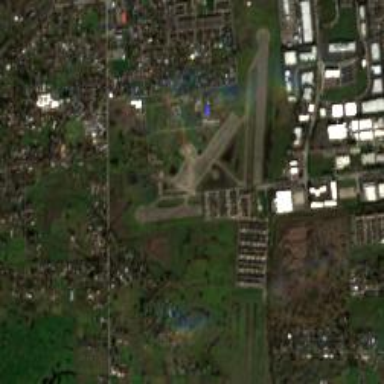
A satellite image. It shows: Runway at airport.